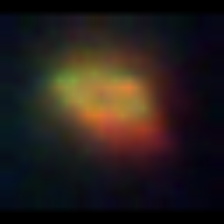
Taxon: NanoPlankton
Group: Other